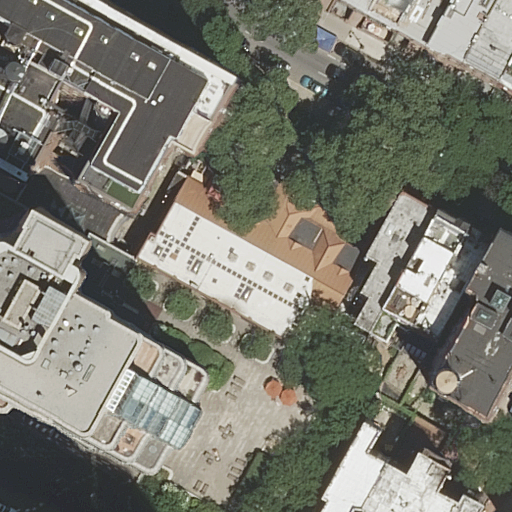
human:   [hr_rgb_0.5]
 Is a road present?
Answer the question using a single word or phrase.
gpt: yes

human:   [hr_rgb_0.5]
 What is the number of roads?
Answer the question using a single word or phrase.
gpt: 2

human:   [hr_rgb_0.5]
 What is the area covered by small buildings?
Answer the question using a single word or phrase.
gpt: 228m2

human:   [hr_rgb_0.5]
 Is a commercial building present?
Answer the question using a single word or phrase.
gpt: no

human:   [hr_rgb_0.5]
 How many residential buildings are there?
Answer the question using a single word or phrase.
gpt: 16

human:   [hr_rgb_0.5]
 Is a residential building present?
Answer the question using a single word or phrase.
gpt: yes

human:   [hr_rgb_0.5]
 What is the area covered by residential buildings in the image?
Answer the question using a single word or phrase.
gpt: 2969m2

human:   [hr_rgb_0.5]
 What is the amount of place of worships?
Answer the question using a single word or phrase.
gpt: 1

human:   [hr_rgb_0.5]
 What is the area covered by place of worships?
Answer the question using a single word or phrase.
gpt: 958m2

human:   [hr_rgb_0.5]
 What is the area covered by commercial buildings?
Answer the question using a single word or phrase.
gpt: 0m2

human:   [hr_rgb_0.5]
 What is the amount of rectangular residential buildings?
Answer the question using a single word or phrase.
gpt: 9

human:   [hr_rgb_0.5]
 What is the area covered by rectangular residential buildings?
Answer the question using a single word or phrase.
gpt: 758m2

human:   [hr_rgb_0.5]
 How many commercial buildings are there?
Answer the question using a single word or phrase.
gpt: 0

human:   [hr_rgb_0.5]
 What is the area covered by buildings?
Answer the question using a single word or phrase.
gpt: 2969m2

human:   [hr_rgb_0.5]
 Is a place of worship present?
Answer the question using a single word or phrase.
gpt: yes

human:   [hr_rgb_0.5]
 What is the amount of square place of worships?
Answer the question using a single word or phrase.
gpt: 0

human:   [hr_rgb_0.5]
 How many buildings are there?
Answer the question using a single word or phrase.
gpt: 16

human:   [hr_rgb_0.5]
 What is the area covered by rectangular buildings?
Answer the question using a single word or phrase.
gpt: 758m2

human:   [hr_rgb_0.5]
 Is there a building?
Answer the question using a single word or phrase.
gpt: yes

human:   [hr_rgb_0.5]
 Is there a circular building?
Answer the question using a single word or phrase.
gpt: no

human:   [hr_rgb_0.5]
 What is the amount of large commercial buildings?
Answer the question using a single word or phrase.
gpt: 0

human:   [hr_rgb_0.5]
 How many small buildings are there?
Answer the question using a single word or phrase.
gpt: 7

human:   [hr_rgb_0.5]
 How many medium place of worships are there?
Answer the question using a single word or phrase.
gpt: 0

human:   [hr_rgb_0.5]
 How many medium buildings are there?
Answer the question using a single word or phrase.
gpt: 7

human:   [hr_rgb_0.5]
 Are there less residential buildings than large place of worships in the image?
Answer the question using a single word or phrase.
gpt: no

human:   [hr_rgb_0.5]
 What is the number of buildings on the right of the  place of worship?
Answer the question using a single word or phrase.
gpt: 13

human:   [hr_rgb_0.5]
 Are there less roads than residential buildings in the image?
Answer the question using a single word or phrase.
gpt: yes

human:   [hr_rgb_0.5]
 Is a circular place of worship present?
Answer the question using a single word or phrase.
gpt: no

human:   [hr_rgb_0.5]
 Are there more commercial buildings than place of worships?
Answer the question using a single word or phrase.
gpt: no

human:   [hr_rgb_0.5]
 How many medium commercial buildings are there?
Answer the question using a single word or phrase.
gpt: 0

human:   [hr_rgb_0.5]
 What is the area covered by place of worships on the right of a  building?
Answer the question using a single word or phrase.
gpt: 958m2

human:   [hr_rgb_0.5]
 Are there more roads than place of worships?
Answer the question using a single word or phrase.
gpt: yes

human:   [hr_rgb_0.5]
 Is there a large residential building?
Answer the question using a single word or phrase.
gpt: yes

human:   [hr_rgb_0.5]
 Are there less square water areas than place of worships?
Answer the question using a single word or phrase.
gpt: yes

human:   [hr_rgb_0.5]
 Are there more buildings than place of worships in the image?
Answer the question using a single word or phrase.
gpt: yes

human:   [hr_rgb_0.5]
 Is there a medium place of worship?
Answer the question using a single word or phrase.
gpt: no

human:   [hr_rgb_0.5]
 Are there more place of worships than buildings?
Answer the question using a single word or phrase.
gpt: no

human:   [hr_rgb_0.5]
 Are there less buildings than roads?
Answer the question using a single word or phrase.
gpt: no

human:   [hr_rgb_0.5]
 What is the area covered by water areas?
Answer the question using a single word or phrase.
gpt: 0m2

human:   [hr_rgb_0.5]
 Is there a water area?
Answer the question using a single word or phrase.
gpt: no

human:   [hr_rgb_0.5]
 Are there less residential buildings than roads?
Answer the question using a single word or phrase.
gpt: no

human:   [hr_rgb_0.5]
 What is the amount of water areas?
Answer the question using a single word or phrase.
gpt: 0

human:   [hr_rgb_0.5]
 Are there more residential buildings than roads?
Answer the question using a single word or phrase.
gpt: yes

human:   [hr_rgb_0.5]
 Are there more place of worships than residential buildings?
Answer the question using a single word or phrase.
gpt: no

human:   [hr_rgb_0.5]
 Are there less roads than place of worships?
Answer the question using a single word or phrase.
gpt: no

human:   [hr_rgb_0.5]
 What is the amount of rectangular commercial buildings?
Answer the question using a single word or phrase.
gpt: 0

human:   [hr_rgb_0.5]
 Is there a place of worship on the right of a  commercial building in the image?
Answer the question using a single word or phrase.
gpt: no

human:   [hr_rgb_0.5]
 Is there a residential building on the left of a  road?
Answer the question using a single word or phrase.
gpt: yes

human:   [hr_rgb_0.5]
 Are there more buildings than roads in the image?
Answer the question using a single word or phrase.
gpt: yes

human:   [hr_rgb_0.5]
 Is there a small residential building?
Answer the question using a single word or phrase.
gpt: yes

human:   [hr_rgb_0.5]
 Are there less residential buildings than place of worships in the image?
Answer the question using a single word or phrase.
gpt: no

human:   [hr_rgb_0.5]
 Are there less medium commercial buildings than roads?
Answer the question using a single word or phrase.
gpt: yes

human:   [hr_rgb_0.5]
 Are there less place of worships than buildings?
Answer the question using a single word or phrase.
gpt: yes

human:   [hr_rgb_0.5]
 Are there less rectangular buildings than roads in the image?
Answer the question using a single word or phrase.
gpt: no

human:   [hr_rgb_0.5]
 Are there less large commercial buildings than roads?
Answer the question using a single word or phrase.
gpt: yes

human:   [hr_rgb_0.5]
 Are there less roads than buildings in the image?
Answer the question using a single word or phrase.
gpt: yes

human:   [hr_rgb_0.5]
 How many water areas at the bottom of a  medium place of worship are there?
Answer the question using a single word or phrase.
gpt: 0

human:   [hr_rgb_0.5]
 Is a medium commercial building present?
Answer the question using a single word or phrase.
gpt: no

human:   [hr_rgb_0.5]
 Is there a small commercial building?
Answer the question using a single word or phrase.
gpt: no

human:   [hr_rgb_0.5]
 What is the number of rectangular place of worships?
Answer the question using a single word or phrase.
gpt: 0

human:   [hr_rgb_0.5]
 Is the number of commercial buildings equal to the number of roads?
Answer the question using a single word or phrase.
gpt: no

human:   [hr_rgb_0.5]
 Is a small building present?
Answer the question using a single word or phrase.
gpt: yes

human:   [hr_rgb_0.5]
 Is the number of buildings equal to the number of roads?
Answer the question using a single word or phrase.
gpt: no

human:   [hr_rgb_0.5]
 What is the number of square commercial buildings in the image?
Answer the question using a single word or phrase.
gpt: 0